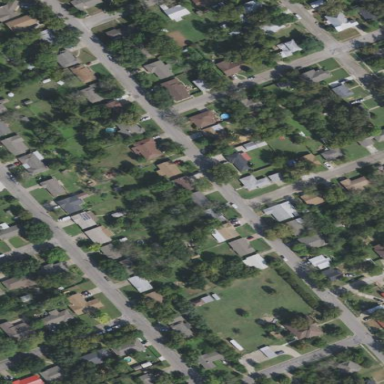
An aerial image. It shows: Residential area composed of single-family homes.